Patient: sex M, age 42
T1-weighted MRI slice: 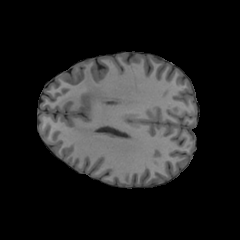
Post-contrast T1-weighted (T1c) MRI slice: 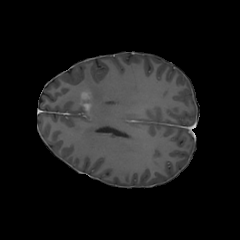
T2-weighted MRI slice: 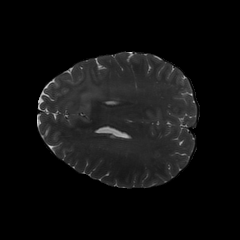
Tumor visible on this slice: yes
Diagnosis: Glioblastoma, IDH-wildtype
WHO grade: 4